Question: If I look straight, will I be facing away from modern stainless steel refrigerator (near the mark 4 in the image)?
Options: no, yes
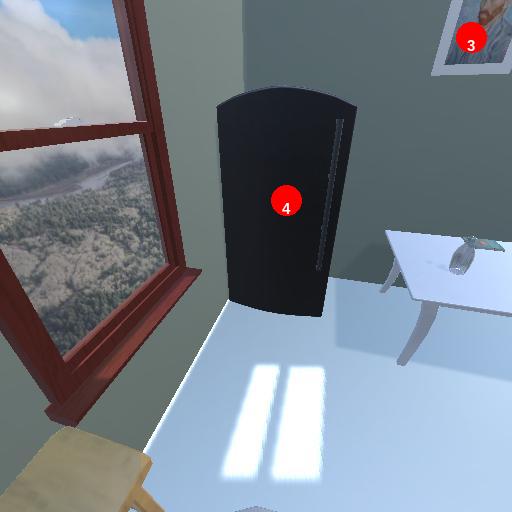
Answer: no